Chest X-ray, PA view. Patient: 58 years old, sex F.
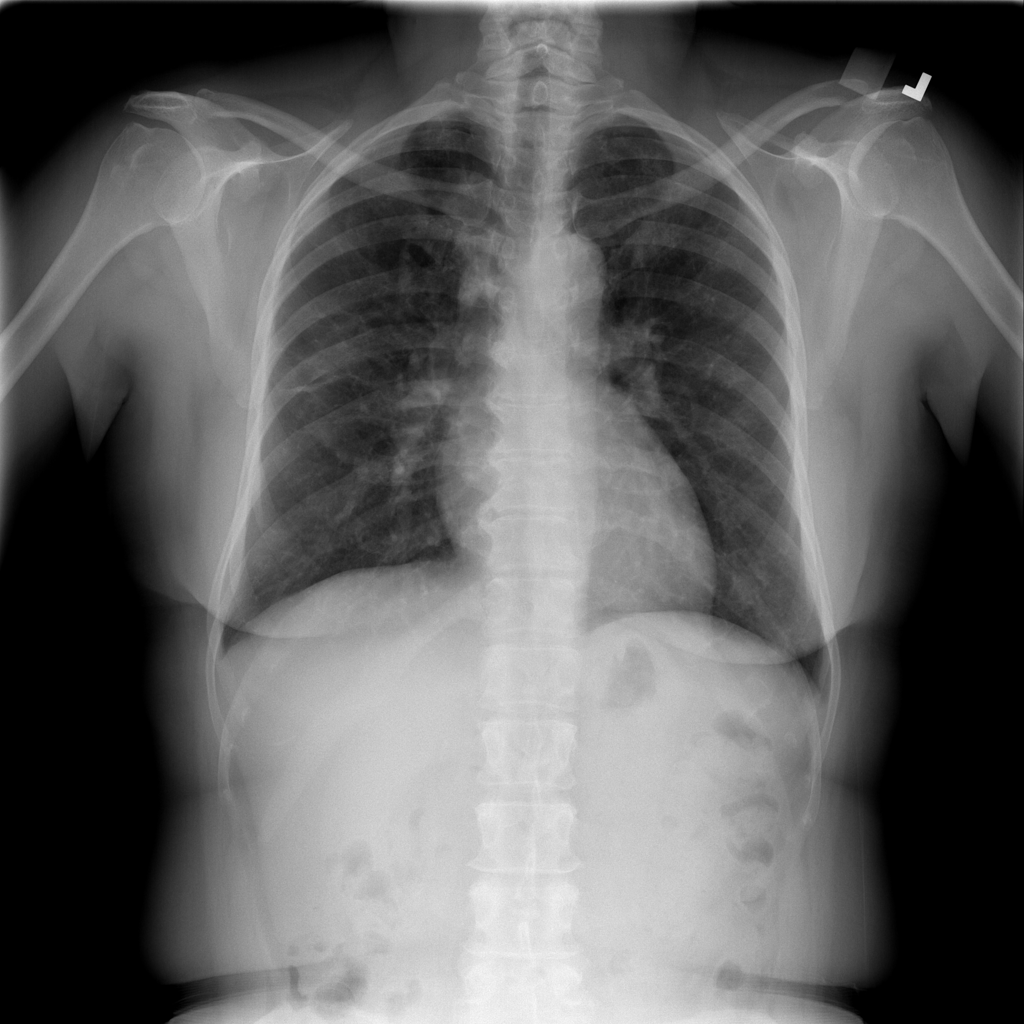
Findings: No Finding